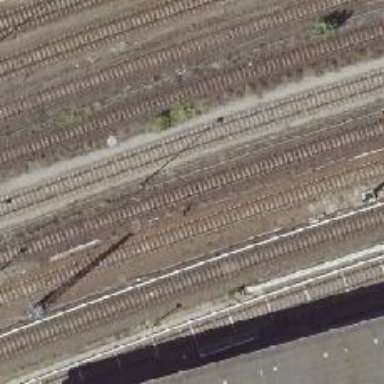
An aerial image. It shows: Solitary milestone along the railway.